Question: I'm trying to connect a UI element in a window to my app's controller/delegate using the Assistant editor, but there is no option to create a new IBOutlet/IBAction when dragging from the UI element to the interface file.
The File's Owner of the window is NSWindow, and its not my main menu (which is a NSMenu on a NSStatusItem, if that helps). The main menu's UI elements works perfectly fine. When my application is run, the window is opened when expected with all UI elements in place, but because I can't connect them, they don't call any methods and are not changed.
No connection is made when dragging from the interface file to the UI element (even when right clicked) or to the Connections Inspector or the other way around. I've tried regular dragging and control dragging too.
How can I connect the UI element to its IBOutlet (for changing state programmatically) and IBAction (for receiving the user's change of state)? Am I not selecting the UI element correctly? Do I need to be dragging to a different spot?
On the Connections Inspector, where should I be dragging from/to?
Is there any other way I can connect it that should work?
Is there other things I can try?

EDIT: When I control drag to an already existing outlet, it gives me the option to make a binding.
EDIT2: Upon further troubleshooting, I've found that this applies to all UI elements, not just checkboxes.
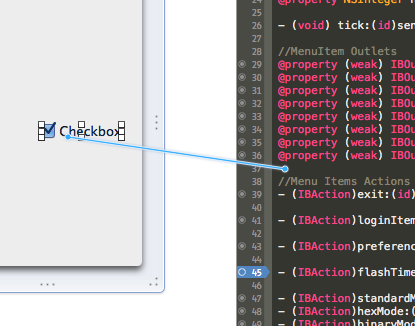
Answer: You need to connect your outlets to the File's owner for this to work.